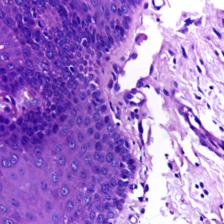
Diagnosis: Normal